Interaction volume radius: 5 \u00c5
Interaction volume height: 10 \u00c5
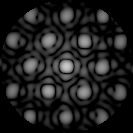
Disorder parameter: 0.1704